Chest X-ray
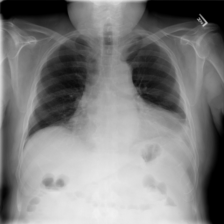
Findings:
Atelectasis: negative
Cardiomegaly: negative
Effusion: negative
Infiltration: negative
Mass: negative
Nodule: negative
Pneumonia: negative
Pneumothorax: negative
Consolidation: negative
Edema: negative
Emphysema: negative
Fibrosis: negative
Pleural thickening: negative
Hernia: negative